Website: lowes
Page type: newsletter-management
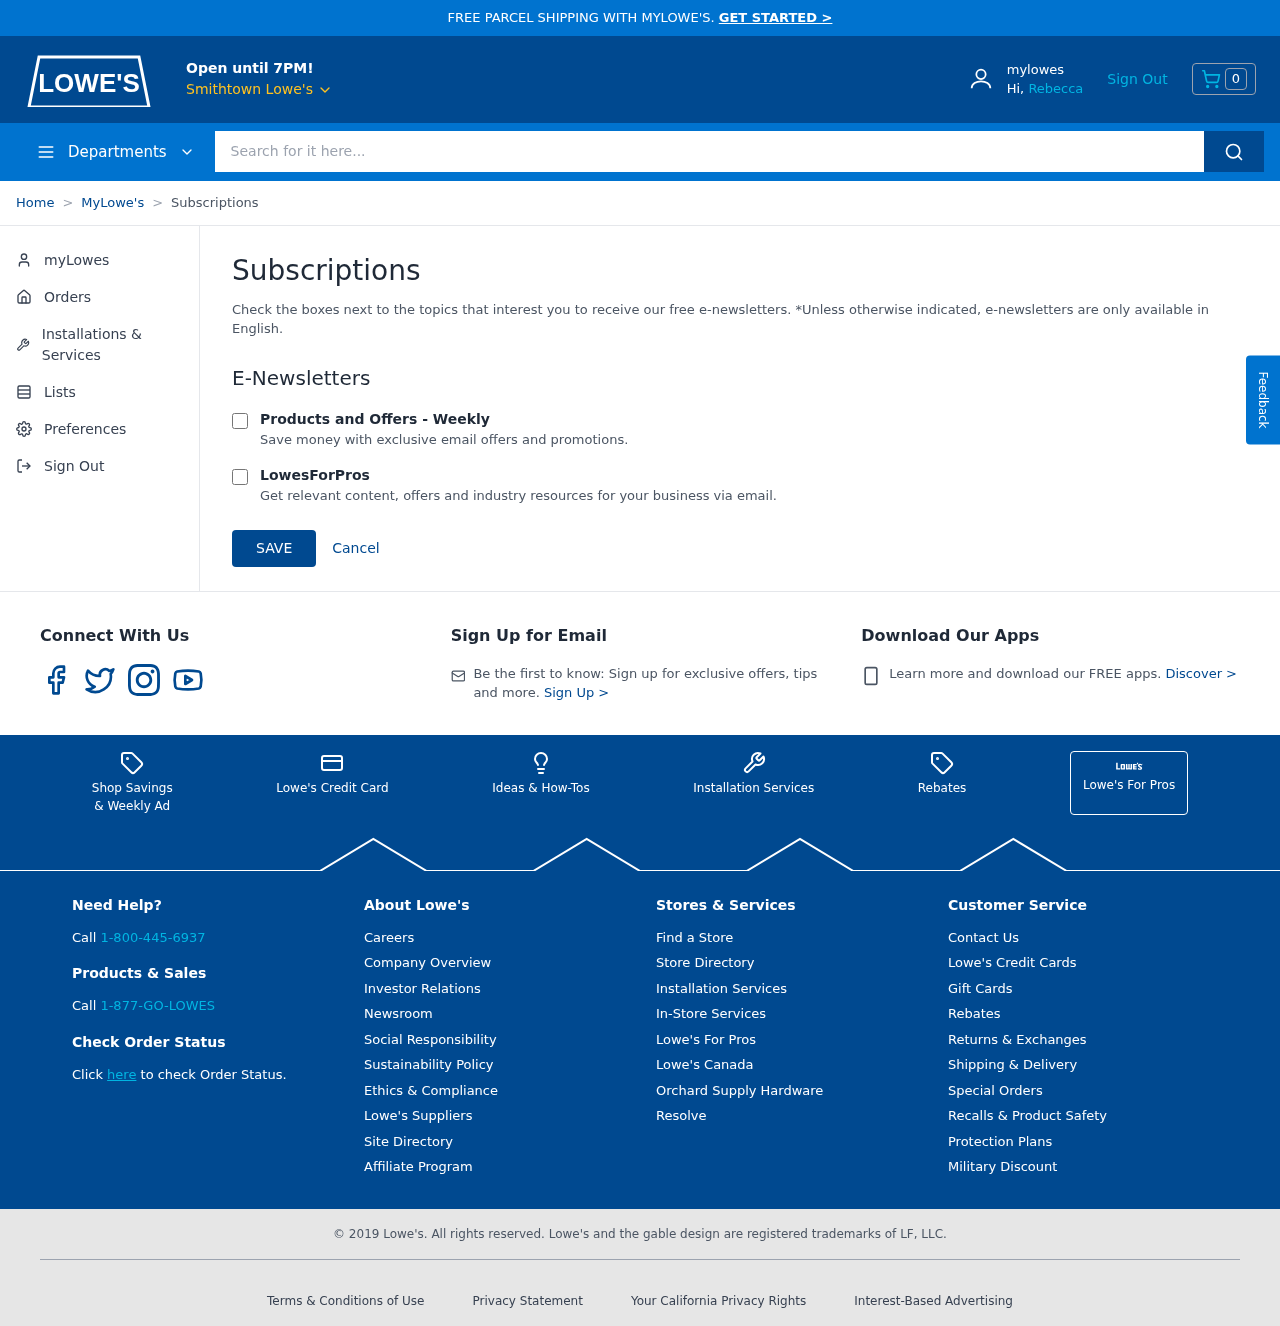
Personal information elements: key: PII_CITY
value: Smithtown Lowe's
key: PII_FIRSTNAME
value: Rebecca
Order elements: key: ORDER_NUM_ITEMS
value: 0
Search elements: key: HEADER_SEARCH
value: Search for it here...